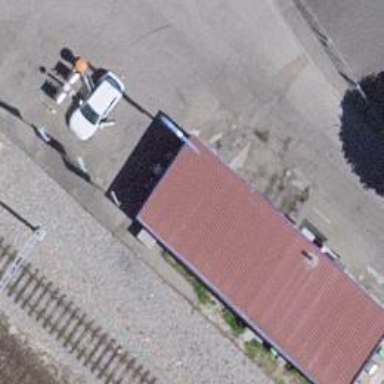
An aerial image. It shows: Car wash facility.